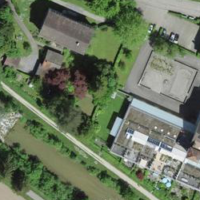
EUNIS habitat code: 55
Species observed at this site:
Salix alba